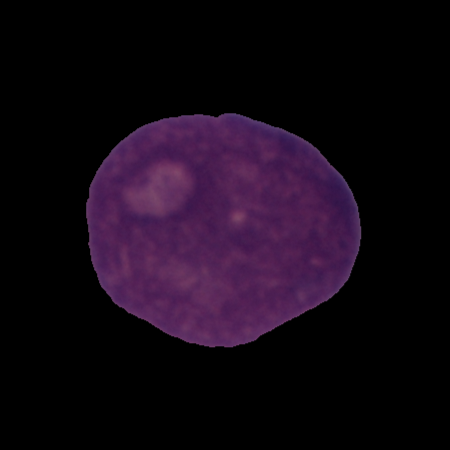
Label: cancer